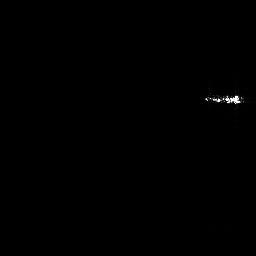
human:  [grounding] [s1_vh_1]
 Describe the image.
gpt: In the satellite image, there is  <ref>1 medium ship </ref> <box>[[78, 34, 95, 41, 0]]</box> located at right.